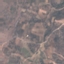
Land use / land cover: PermanentCrop